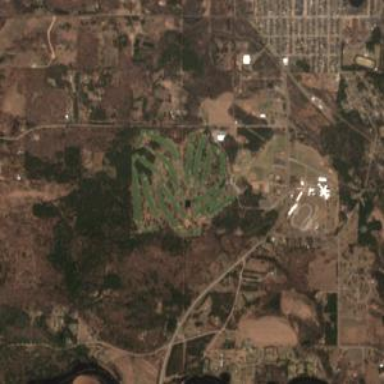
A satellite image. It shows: Golf course.